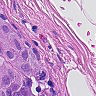
Metastatic tissue present: yes